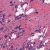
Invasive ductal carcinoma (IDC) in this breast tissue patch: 0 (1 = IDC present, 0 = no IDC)